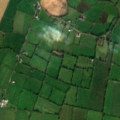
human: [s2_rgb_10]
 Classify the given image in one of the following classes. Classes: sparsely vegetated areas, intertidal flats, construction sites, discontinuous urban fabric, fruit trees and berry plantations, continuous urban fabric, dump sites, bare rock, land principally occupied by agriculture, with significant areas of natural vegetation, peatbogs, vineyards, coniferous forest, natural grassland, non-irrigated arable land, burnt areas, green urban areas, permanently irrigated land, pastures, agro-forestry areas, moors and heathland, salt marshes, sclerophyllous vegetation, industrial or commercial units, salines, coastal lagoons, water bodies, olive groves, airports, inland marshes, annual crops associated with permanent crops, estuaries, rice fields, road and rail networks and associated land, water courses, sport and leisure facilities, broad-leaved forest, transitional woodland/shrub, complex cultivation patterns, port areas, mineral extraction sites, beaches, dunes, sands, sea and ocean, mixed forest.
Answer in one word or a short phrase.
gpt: pastures, complex cultivation patterns